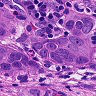
Metastatic tissue present: yes